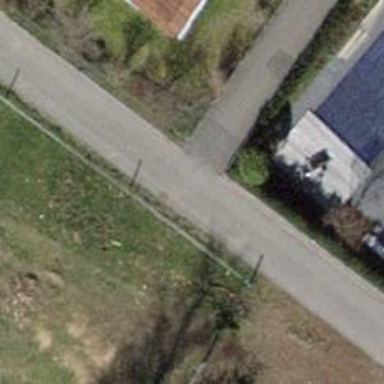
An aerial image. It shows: Asphalt road in residential area.